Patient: sex M, age 64
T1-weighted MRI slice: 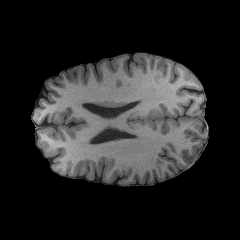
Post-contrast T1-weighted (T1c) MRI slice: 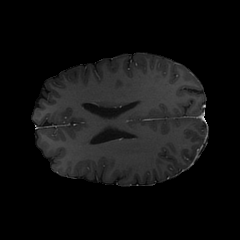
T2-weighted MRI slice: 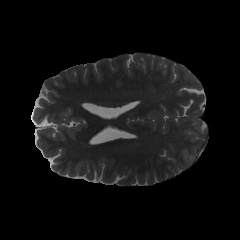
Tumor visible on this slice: no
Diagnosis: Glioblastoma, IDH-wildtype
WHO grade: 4